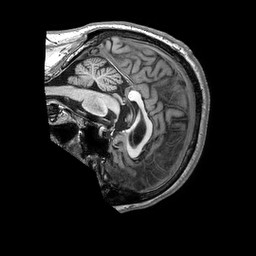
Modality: T1w
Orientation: sagittal
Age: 67
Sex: male
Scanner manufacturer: philips
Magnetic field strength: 3 T
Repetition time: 0.006728 s
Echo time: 0.003023 s